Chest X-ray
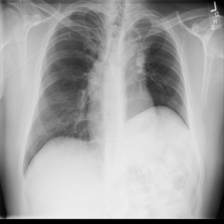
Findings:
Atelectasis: negative
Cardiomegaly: negative
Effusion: negative
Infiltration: negative
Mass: positive
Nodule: negative
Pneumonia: negative
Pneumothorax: negative
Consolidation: negative
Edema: negative
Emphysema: negative
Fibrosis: negative
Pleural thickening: negative
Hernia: negative